Interaction volume radius: 5 \u00c5
Interaction volume height: 10 \u00c5
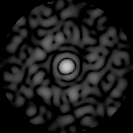
Disorder parameter: 0.8536